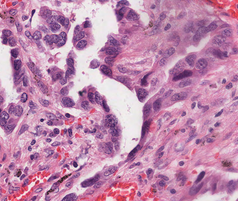
Tumor epithelial tissue: yes
Tumor-associated stroma tissue: yes
Normal tissue: no